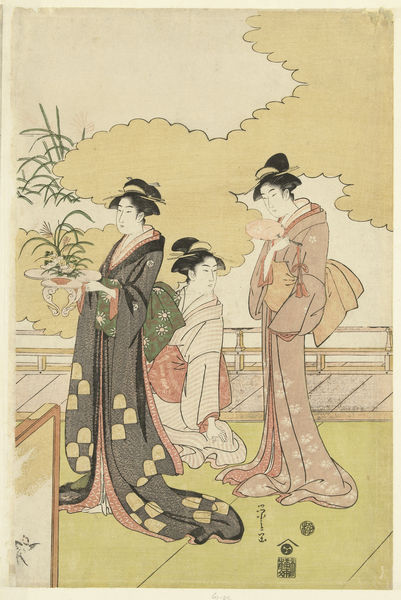
Titel: Vrouwen in een openlucht kamer
Künstler: Hosoda Eishi
Standort: Amsterdam
Institution: Rijksmuseum
Schlagwörter: japan, geisha